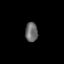
Tissue: prostate
Cell type: Myeloid cells
Senescence score: 0.3232
Nuclear area (px): 238
Mean DAPI intensity: 107.508